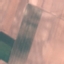
Land use / land cover: AnnualCrop